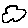
Label: cloud